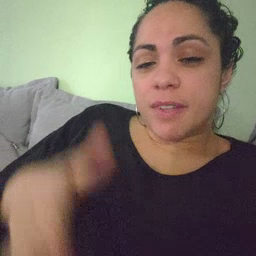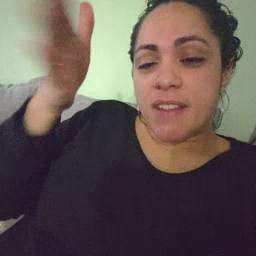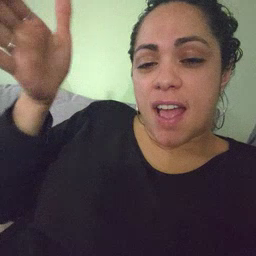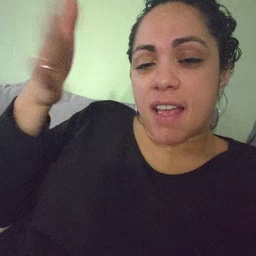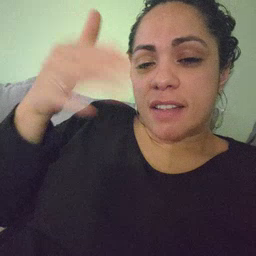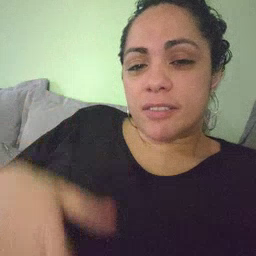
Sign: flag